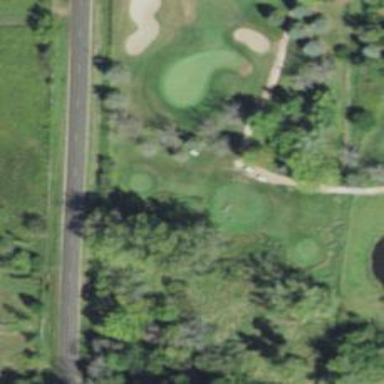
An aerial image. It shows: Pathway for golfing.